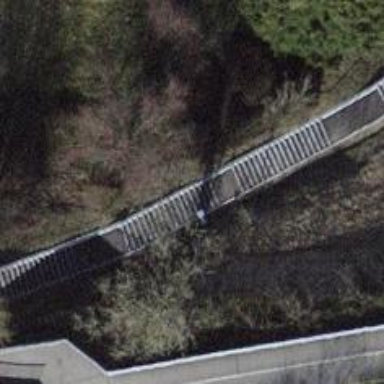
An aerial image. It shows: Asphalt steps along the road.